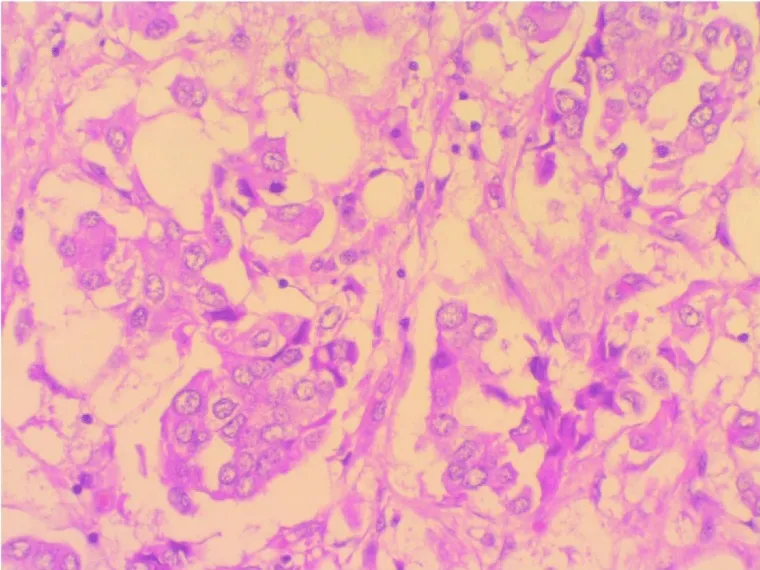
Breast carcinoma showing an adenocarcinoma with marked nuclear pleomorphism. . (H&E stain, X400 magnification).
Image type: pathology (h&e)